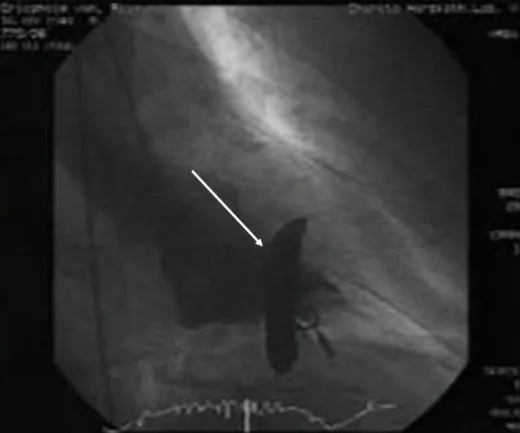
Arrow indicates the contrast medium in the interventricular septum.
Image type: radiology (ultrasound)